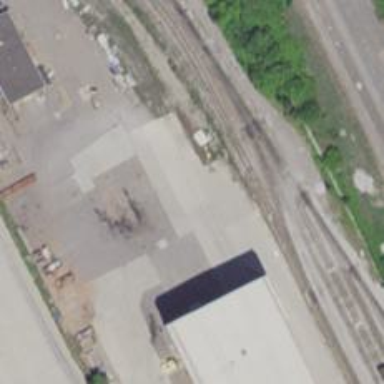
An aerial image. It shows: Railway siding with rails.